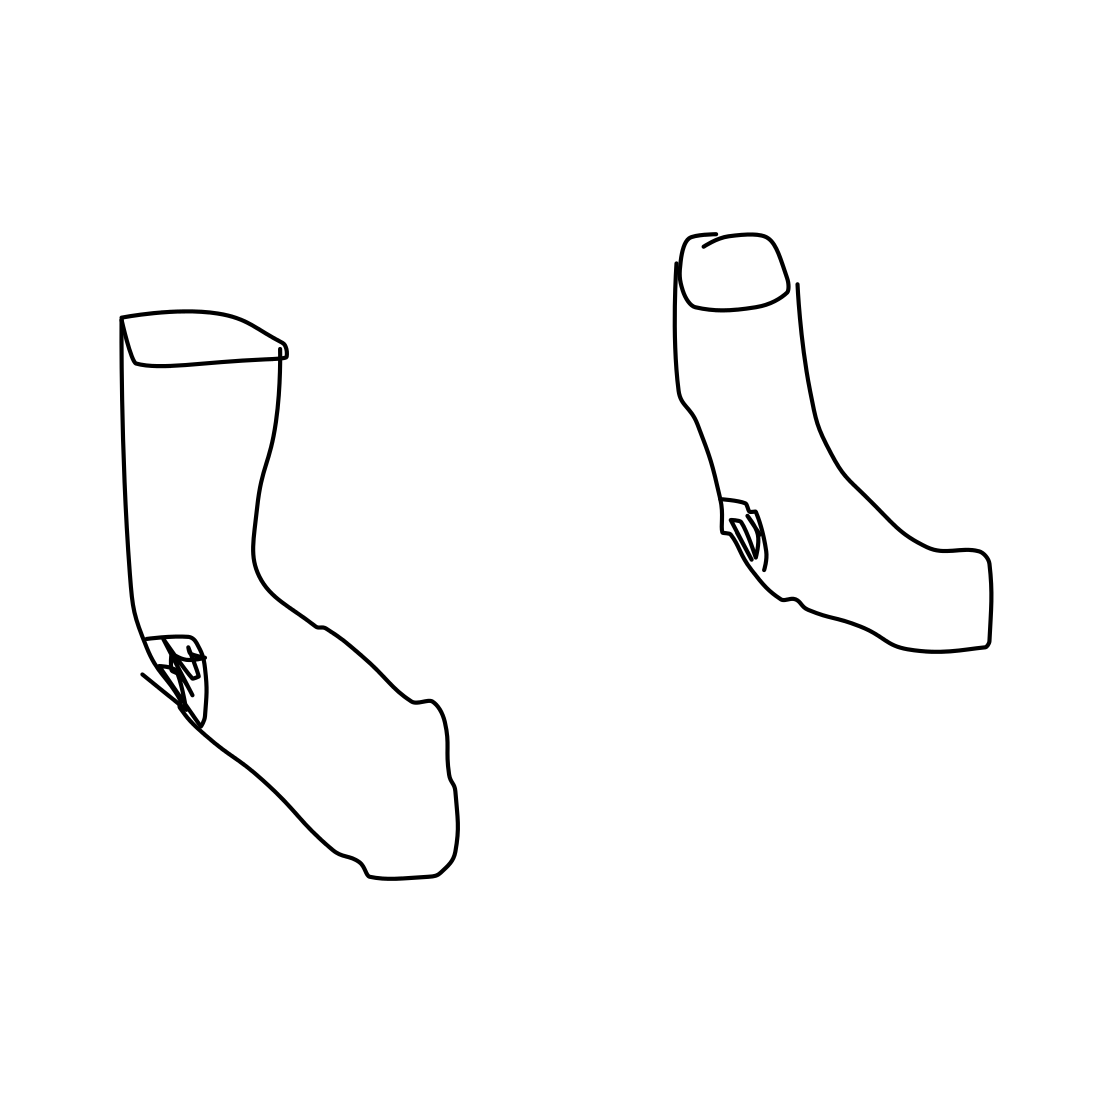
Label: socks